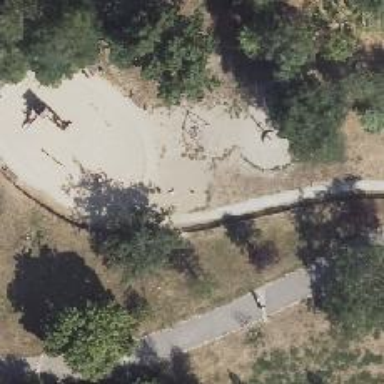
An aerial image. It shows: Springy playground.